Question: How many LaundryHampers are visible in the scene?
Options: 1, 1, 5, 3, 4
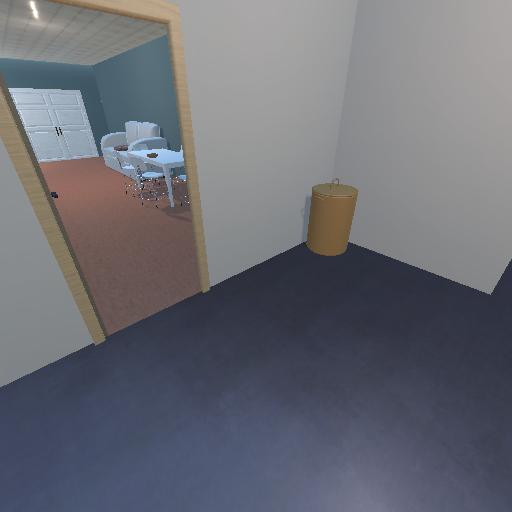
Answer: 1